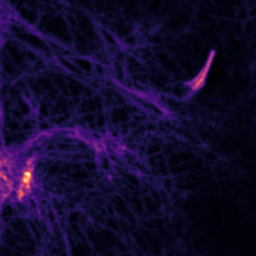
Label: Super-resolution F-actin image